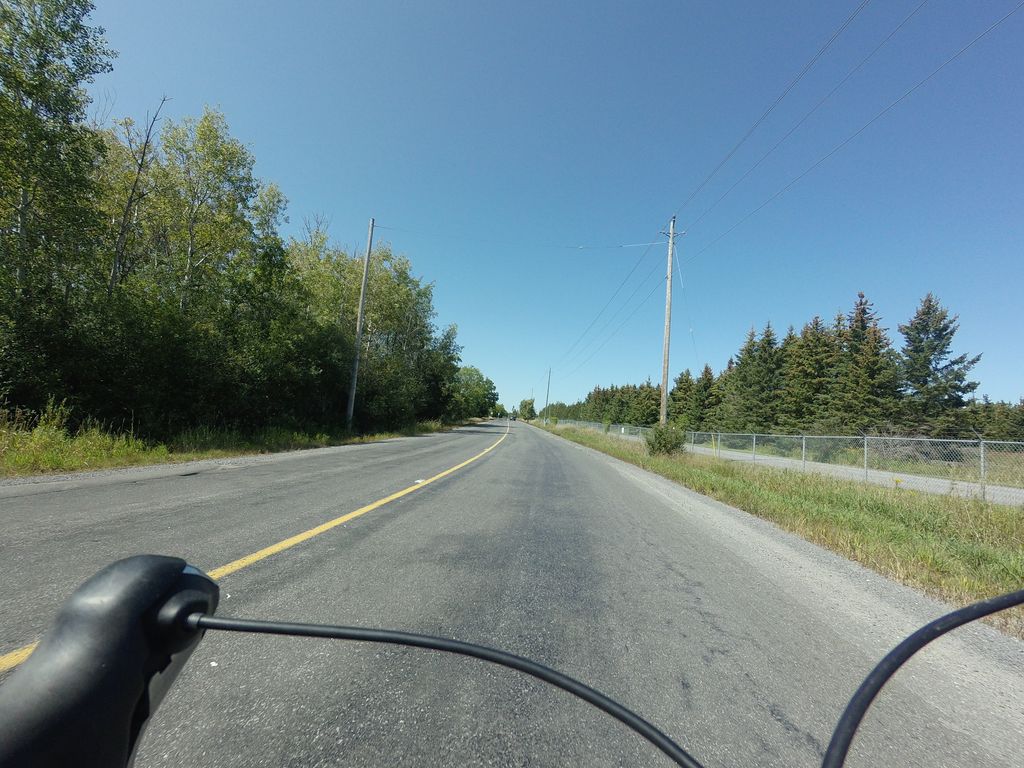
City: ottawa-gatineau